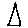
Label: triangle